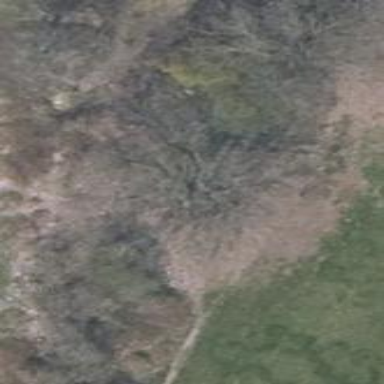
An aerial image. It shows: Patch of scrub vegetation.